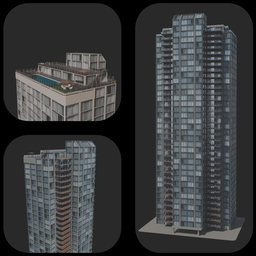
Label: architecture